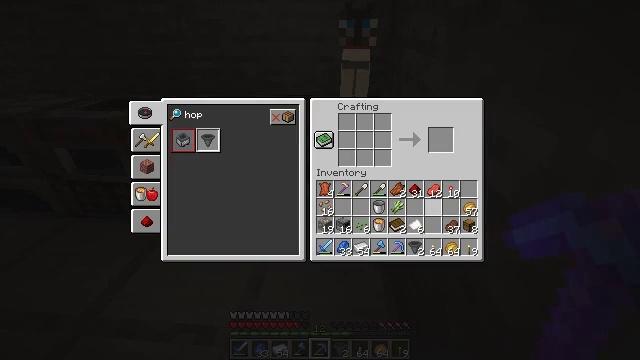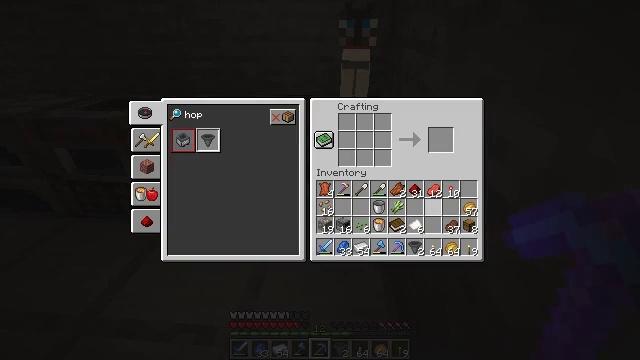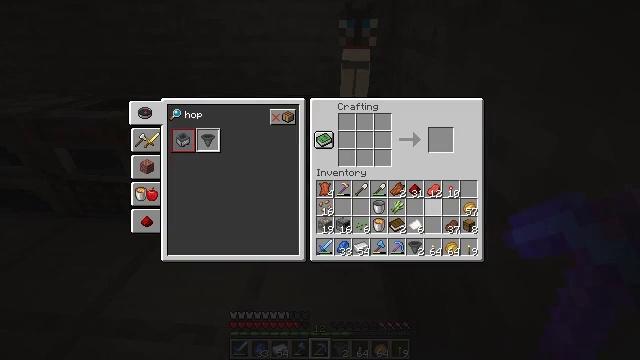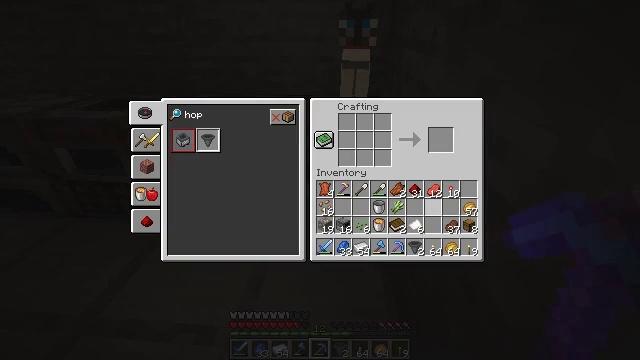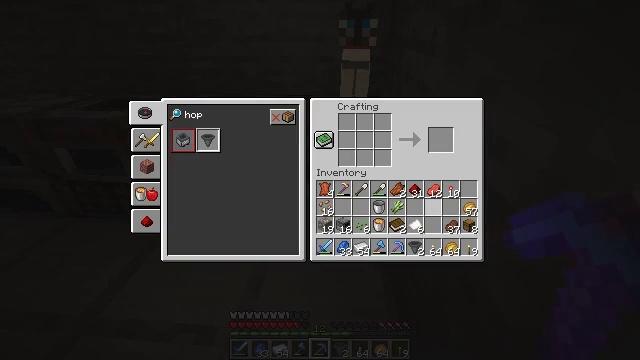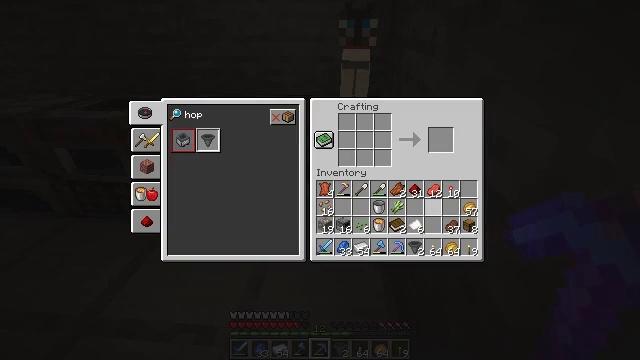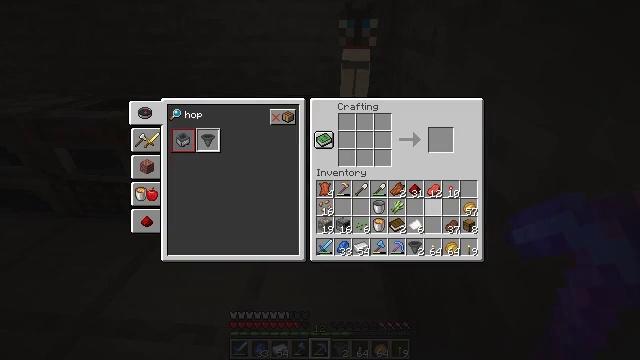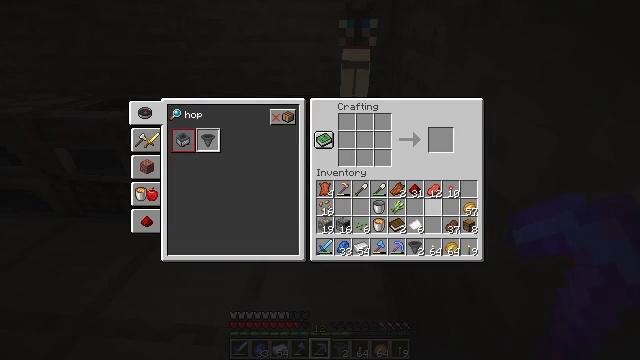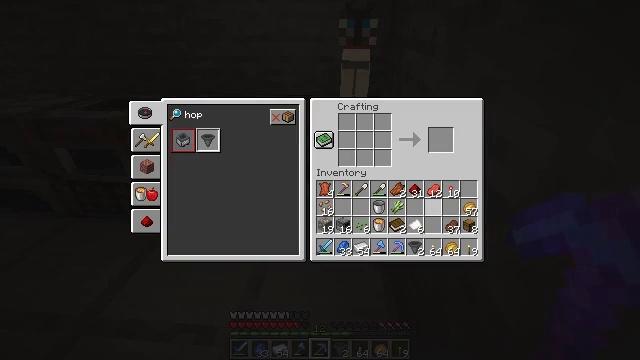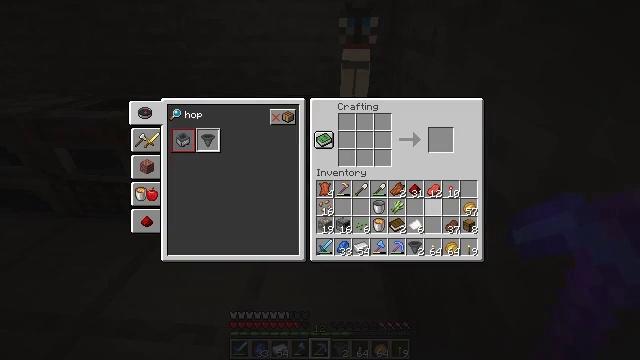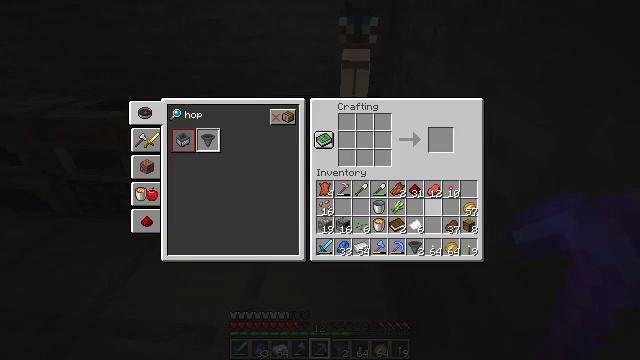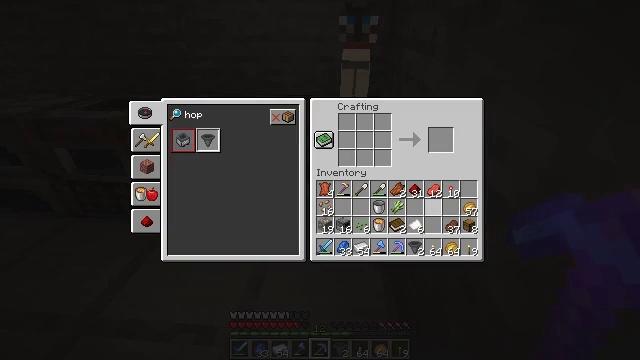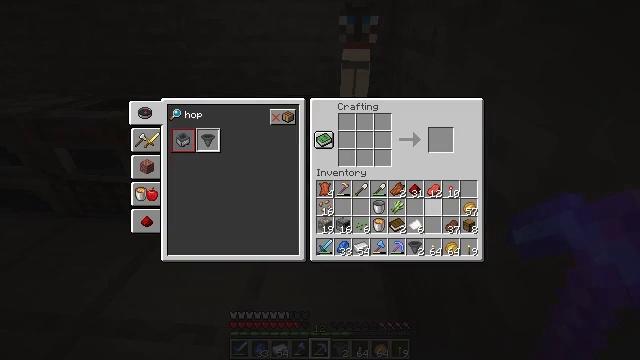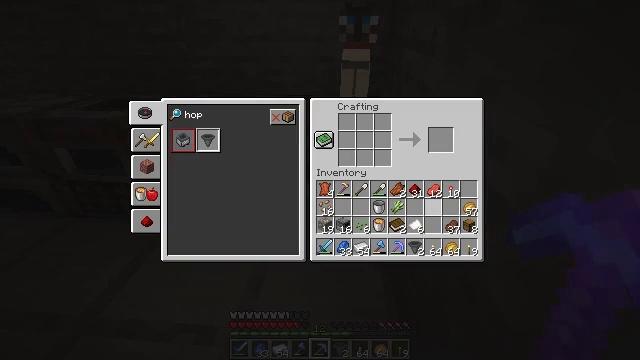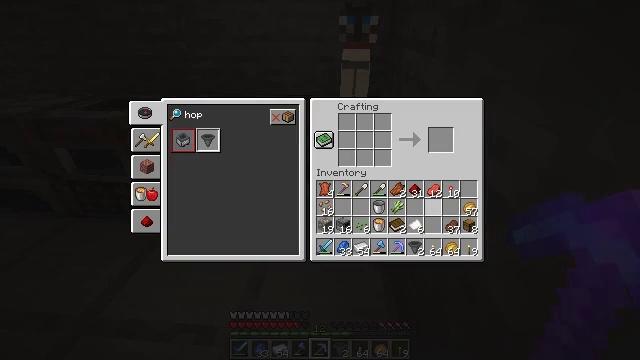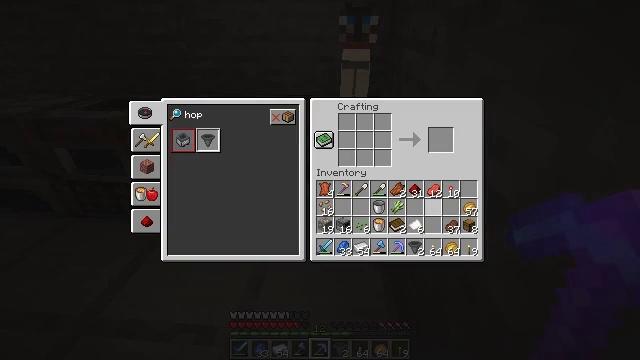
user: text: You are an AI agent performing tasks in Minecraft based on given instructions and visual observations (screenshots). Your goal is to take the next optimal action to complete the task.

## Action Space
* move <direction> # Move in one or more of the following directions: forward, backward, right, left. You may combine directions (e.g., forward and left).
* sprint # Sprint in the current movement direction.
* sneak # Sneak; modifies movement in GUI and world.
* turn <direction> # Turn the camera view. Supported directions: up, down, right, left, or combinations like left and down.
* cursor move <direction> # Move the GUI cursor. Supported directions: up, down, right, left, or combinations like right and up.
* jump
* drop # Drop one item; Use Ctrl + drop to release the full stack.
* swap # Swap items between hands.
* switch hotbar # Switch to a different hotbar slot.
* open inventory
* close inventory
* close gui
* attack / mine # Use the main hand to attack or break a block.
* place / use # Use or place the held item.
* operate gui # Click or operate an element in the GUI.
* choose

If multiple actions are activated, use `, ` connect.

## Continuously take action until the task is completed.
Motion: motion action
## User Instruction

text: Open the crafting table and craft a minecart with iron ingots.
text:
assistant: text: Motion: no_op
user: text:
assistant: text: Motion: no_op
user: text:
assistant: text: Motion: no_op
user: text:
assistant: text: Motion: no_op
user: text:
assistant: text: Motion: no_op
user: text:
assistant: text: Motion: no_op
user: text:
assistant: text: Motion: no_op
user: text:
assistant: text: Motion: no_op
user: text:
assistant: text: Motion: no_op
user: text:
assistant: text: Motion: no_op
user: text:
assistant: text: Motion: no_op
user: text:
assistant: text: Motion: no_op
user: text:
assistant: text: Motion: no_op
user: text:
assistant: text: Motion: no_op
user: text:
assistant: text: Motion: no_op
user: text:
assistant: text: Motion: no_op
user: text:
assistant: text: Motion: no_op
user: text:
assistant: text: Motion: no_op
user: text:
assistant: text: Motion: no_op
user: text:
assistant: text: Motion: no_op
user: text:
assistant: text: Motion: no_op
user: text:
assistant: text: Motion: no_op
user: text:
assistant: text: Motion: no_op
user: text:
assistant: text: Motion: no_op
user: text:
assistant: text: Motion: no_op
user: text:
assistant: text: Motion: no_op
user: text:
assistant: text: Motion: no_op
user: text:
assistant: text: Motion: no_op
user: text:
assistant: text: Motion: no_op
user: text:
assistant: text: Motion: no_op